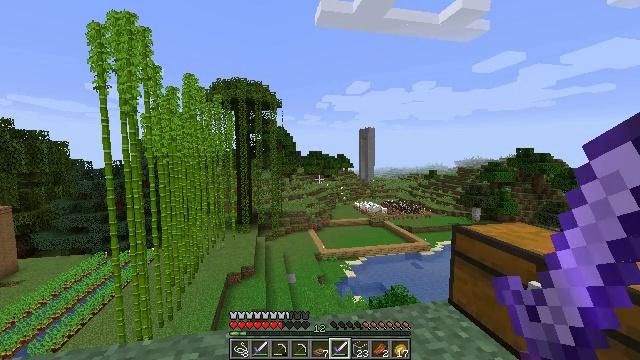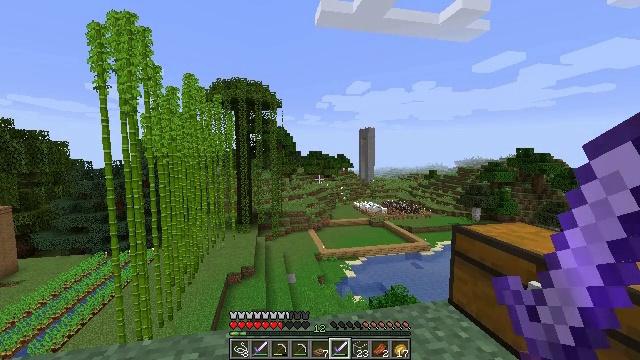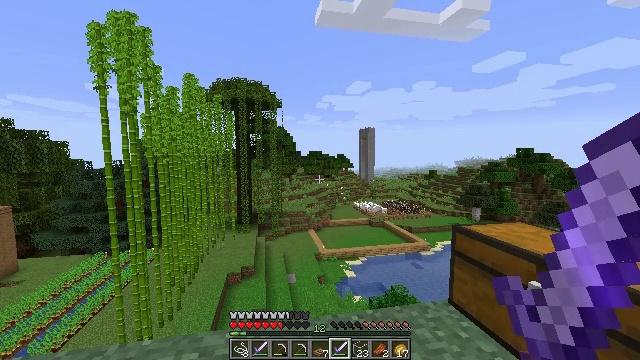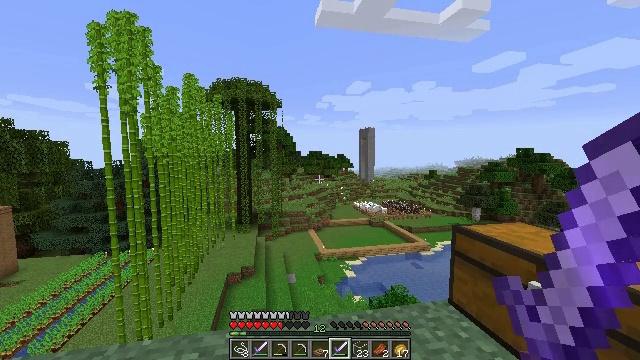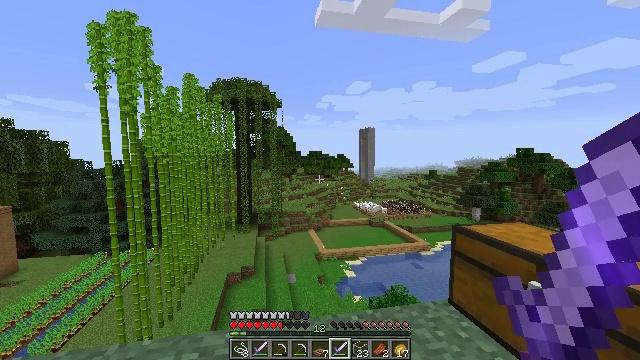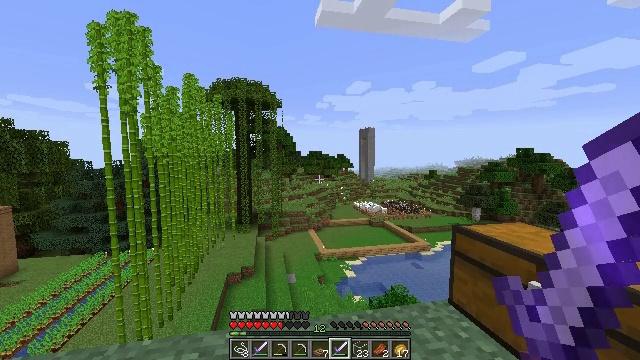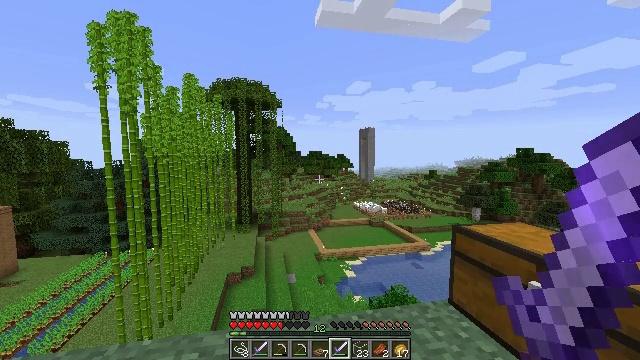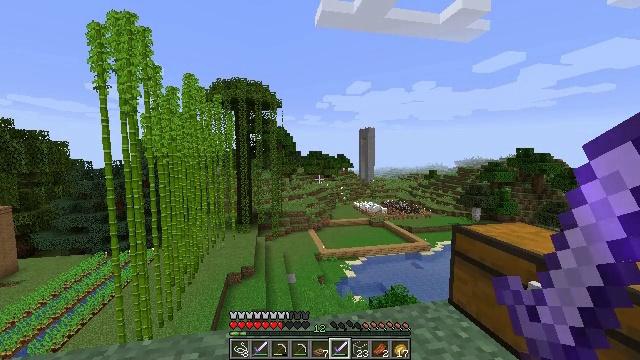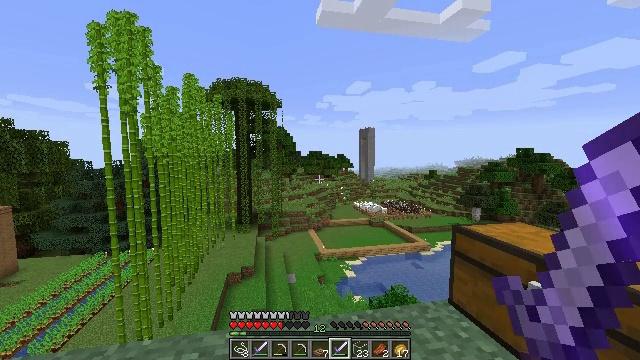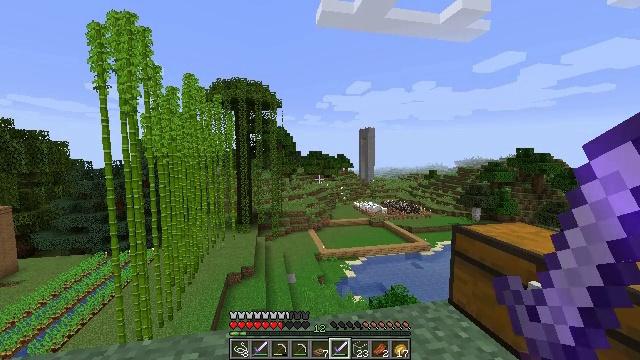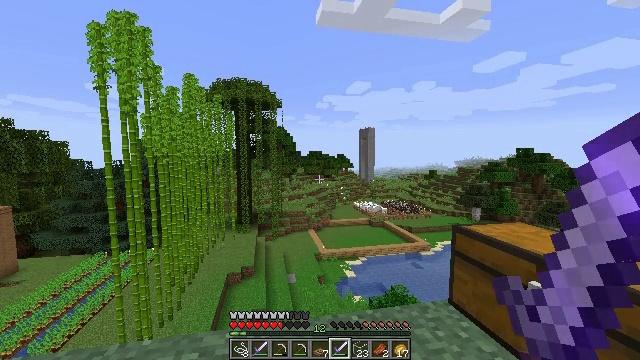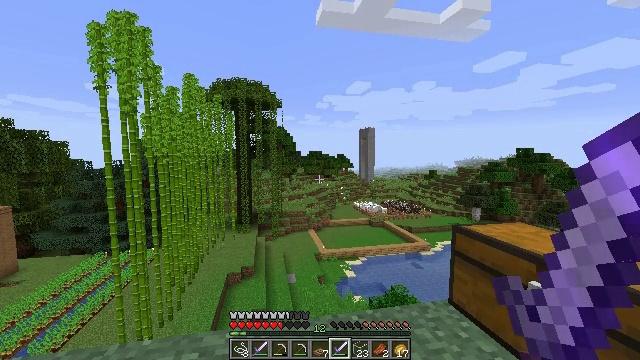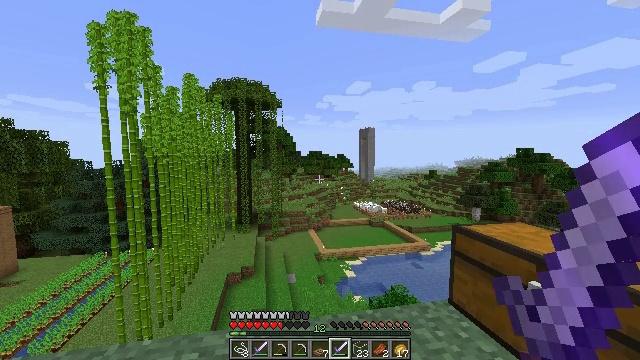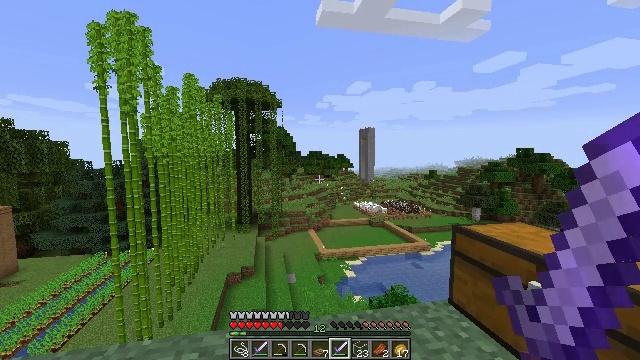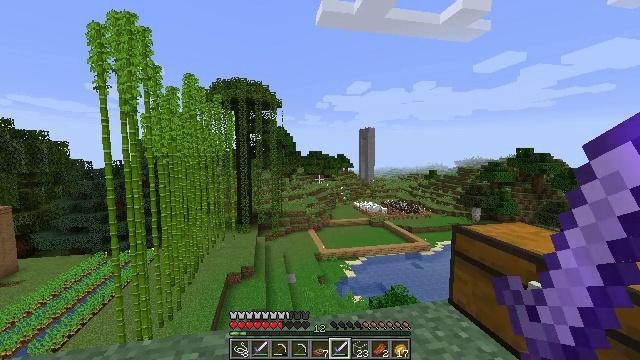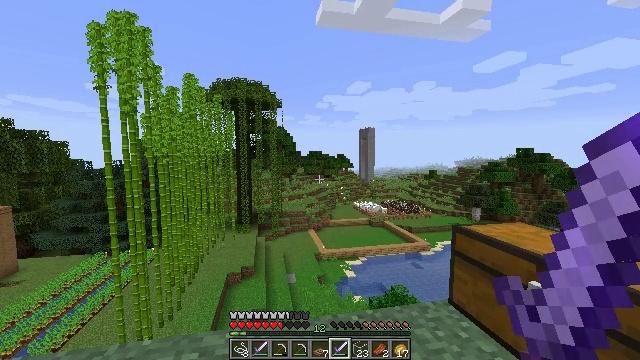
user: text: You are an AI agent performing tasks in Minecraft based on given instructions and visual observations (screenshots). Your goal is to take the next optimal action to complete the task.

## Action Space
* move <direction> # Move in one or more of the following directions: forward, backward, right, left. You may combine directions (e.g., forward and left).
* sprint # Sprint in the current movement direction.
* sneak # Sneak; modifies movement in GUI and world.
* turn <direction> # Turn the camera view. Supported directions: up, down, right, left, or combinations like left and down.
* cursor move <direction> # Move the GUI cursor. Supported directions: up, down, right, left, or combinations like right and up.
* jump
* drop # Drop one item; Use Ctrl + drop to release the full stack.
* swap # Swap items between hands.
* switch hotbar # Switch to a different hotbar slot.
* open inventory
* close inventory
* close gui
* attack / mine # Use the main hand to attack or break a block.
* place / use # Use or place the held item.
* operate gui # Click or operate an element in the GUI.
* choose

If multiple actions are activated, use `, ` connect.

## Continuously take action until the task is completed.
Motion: motion action
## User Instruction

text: Take paper and leather to craft a book.
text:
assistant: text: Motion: no_op
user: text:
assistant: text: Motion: no_op
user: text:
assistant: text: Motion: no_op
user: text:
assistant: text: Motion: no_op
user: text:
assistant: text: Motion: no_op
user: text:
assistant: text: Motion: no_op
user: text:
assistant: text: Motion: no_op
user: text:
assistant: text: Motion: no_op
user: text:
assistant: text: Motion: no_op
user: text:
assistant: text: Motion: no_op
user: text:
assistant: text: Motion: no_op
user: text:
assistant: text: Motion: no_op
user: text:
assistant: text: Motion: no_op
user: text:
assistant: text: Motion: no_op
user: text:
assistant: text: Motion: no_op
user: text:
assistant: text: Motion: no_op
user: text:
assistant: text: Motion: no_op
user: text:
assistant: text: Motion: no_op
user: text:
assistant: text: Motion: no_op
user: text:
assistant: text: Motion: no_op
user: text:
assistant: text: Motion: no_op
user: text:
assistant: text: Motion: no_op
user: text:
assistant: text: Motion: no_op
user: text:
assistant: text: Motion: no_op
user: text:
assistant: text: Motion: no_op
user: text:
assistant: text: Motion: no_op
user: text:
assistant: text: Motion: no_op
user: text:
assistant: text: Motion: no_op
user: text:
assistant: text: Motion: no_op
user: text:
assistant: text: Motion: no_op